Question: Following this patchy tutorial here:
<URL>
I added the following to a new archetype:
'''
<dependency>
<groupId>com.sparkjava</groupId>
<artifactId>spark-core</artifactId>
<version>2.2</version>
</dependency>
'''

After creating a new project and giving it a name I get the following error:
> Unable to create project from archetype [com.sparkjava:spark-core:2.2 -> ]
The defined artifact is not an archetype
There is no Repo URL given on the documentation, so it must be under the nexus?
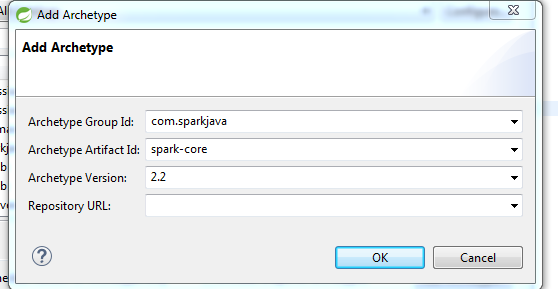
Answer: Create a new maven project and add
'''
<dependency>
<groupId>com.sparkjava</groupId>
<artifactId>spark-core</artifactId>
<version>2.2</version>
</dependency>
'''
to your pom.xml file. When you're done it should look something like this:
'''
<?xml version="1.0" encoding="UTF-8"?>
<project xmlns="http://maven.apache.org/POM/4.0.0"
xmlns:xsi="http://www.w3.org/2001/XMLSchema-instance"
xsi:schemaLocation="http://maven.apache.org/POM/4.0.0 http://maven.apache.org/xsd/maven-4.0.0.xsd">
<modelVersion>4.0.0</modelVersion>
<groupId>your-group-id</groupId>
<artifactId>your-artifact-id</artifactId>
<version>1.0-SNAPSHOT</version>
<dependencies>
<dependency>
<groupId>com.sparkjava</groupId>
<artifactId>spark-core</artifactId>
<version>2.2</version>
</dependency>
</dependencies>
</project>
'''
That's it. You can now create a Java class like this:
'''
import static spark.Spark.*;
public class HelloWorld {
public static void main(String[] args) {
get("/hello", (req, res) -> "Hello World");
}
}
'''
and run it :)